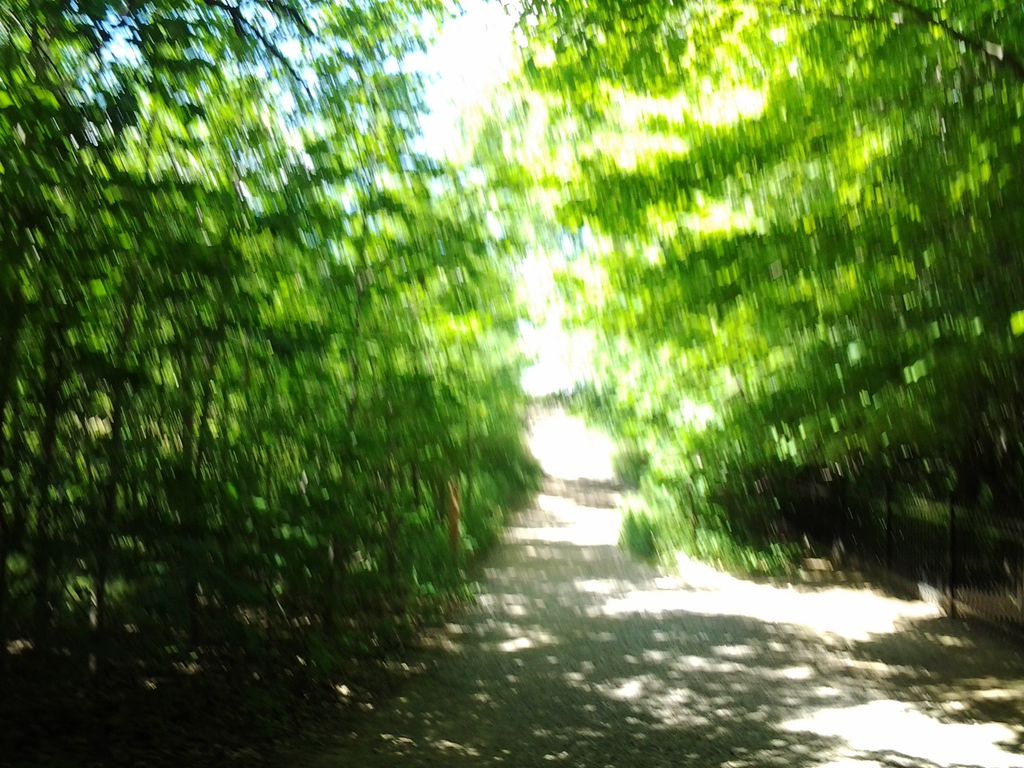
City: hamilton